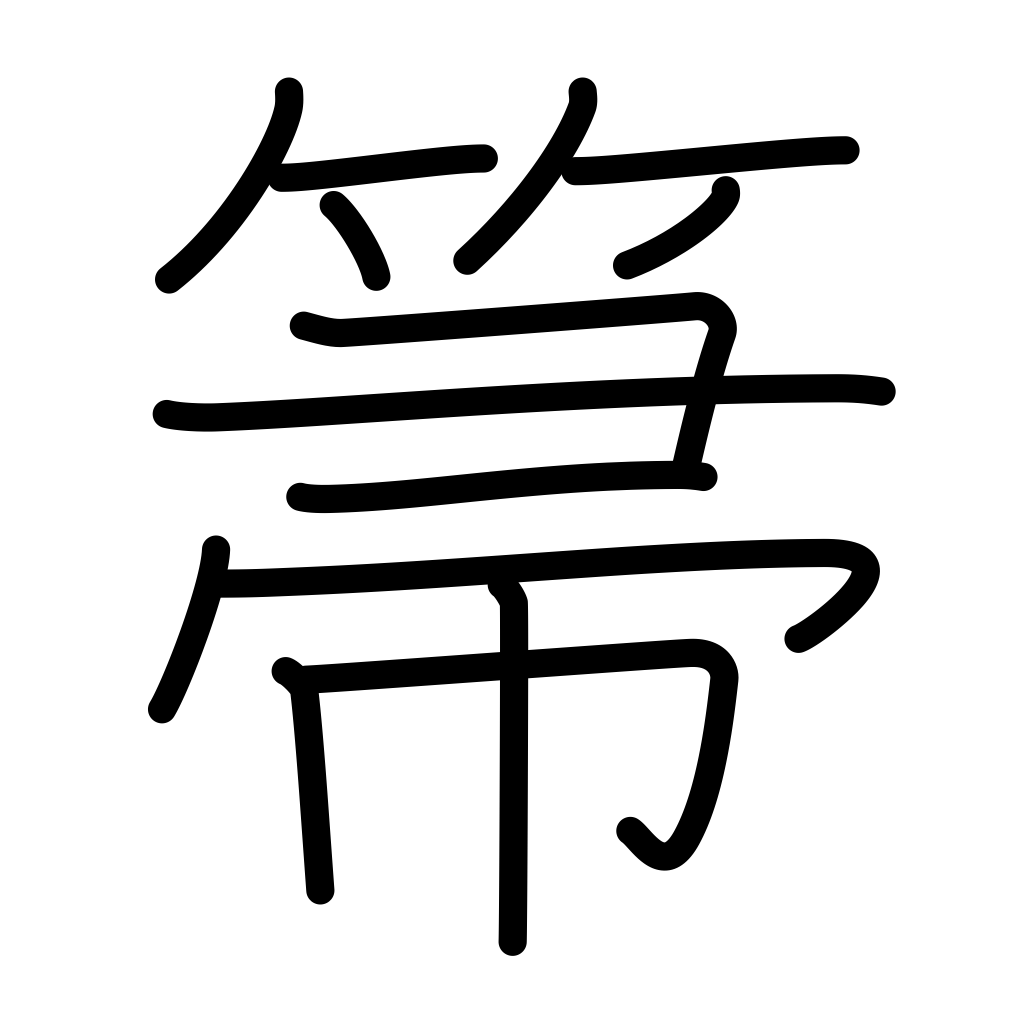
Meaning: broom